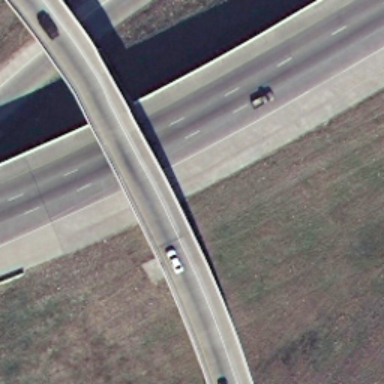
A narrow overpass go across the roads diagonally .